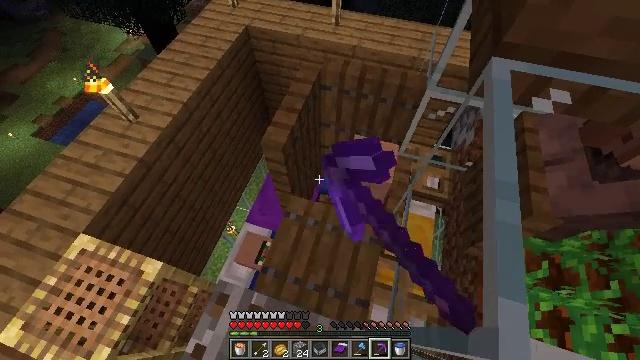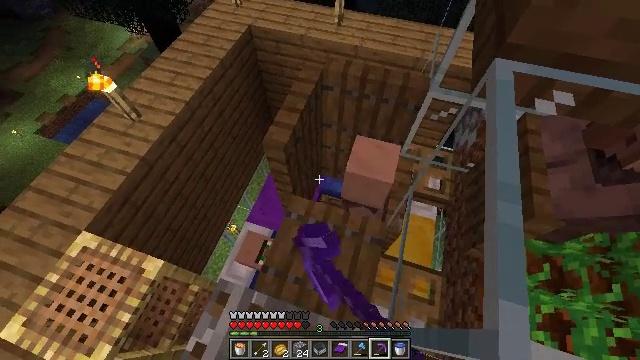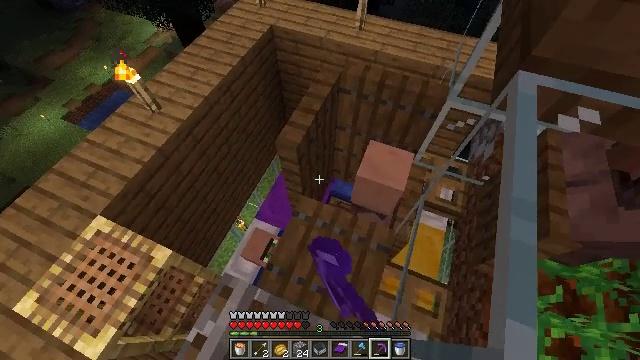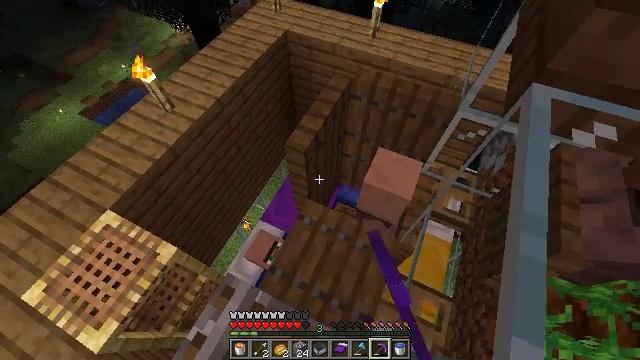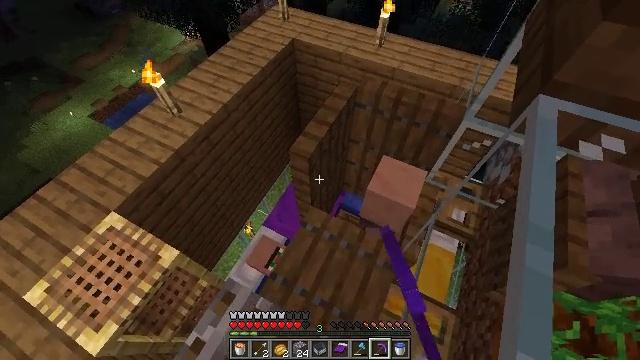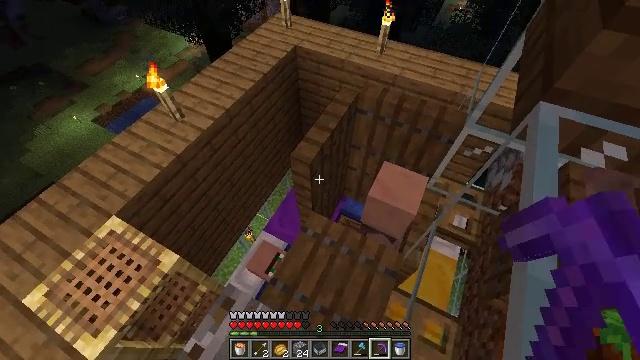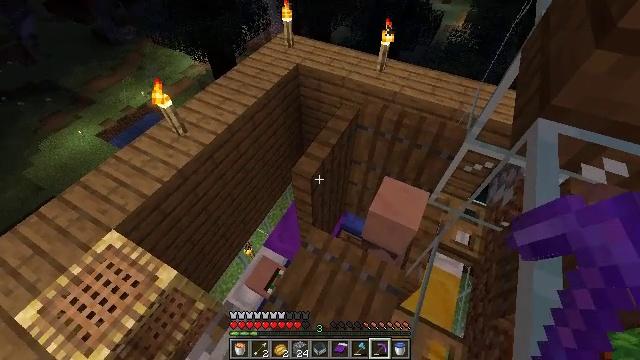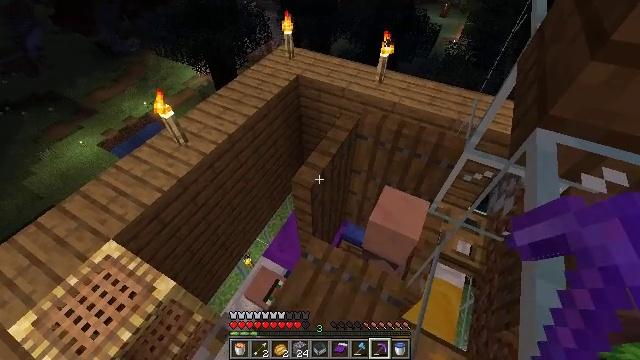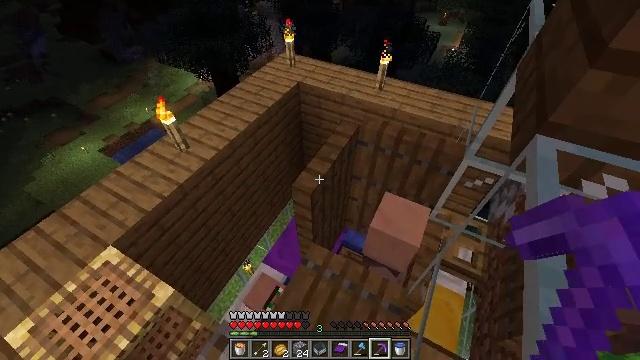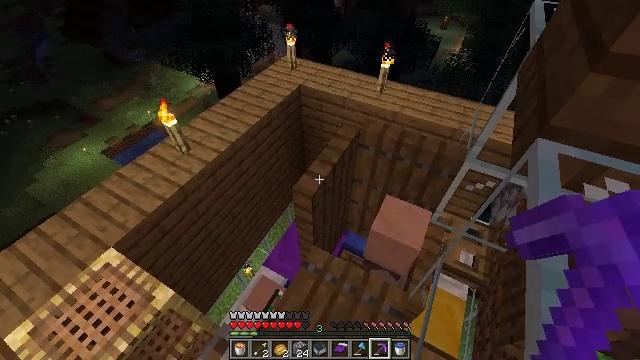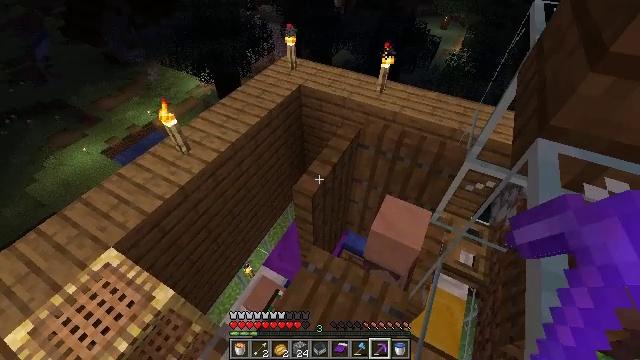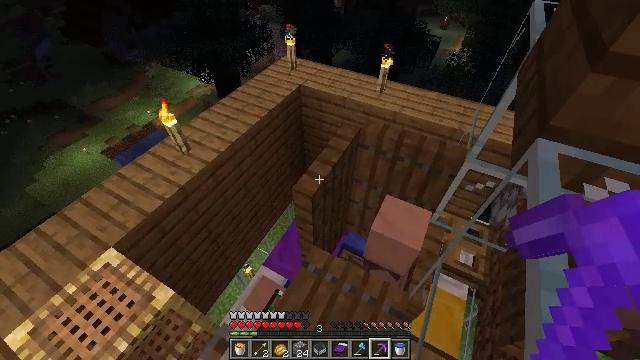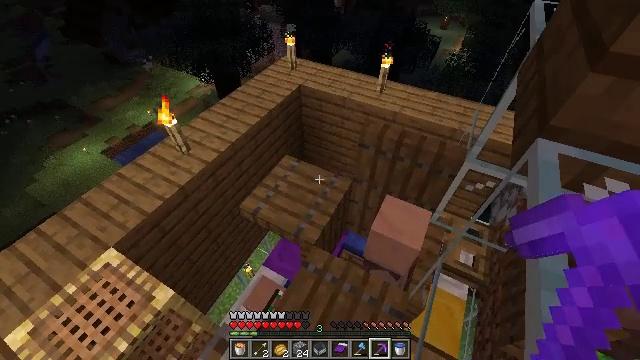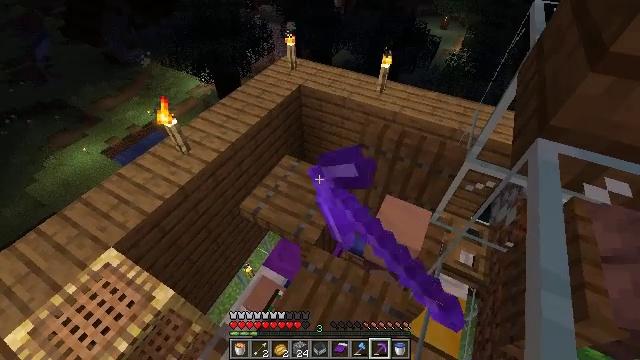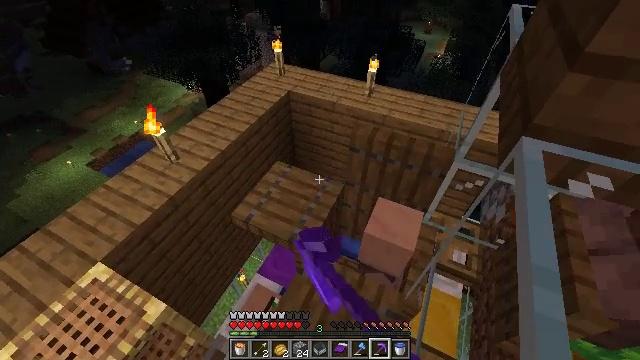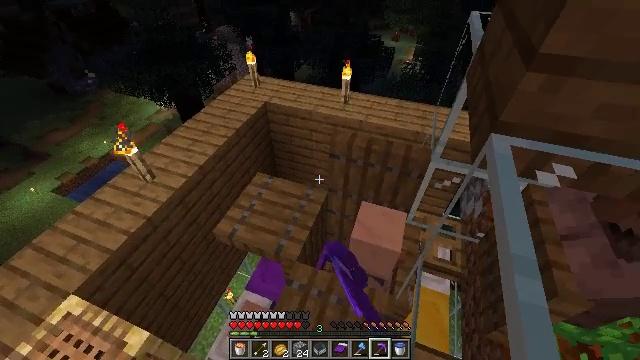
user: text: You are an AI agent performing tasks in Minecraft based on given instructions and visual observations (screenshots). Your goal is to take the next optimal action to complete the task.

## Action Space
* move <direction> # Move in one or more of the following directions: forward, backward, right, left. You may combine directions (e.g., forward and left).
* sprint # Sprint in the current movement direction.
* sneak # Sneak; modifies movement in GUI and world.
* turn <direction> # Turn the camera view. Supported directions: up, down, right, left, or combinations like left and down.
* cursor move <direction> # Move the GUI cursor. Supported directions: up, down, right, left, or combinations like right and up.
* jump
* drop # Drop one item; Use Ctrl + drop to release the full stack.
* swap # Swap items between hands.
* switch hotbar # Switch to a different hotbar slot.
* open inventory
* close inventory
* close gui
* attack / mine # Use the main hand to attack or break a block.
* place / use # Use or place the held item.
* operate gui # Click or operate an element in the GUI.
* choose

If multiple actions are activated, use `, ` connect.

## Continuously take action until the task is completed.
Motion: motion action
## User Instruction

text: Mine cobblestone underground.
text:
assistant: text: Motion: use / place
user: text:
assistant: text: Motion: turn left
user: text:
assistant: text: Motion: turn left and up
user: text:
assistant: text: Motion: turn left and up
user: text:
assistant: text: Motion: turn up
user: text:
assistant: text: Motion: turn up
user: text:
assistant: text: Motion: turn up
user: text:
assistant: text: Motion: turn up
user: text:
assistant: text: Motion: no_op
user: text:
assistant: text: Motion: no_op
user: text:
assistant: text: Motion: no_op
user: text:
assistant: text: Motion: use / place
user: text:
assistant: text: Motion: use / place
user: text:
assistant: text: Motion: turn right and up, use / place
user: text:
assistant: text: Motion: turn right and up
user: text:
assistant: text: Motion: turn right and up
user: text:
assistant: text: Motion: turn right
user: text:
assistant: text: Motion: turn right
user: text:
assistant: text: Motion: turn right
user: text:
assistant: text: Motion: no_op
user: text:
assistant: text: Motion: no_op
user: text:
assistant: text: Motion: no_op
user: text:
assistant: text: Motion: no_op
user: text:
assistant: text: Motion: use / place
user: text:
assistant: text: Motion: use / place
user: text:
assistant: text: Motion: no_op
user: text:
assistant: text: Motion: no_op
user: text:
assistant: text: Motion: no_op
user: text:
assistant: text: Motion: turn down
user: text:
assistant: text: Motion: turn right and down